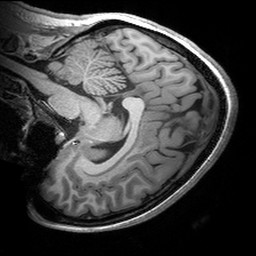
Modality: T1w
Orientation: sagittal
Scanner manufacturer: siemens
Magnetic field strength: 3 T
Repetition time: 2.53 s
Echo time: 0.00299 s